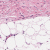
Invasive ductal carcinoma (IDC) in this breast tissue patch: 0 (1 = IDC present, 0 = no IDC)